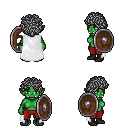
a pixel art fantasy rpg character, female body template, orc, green skin, white cape, red pants, gray curly afro hairstyle, black shoes, shield, four views (front, back, left, right), 2x2 character sprite sheet, small pixel art, hard edges, no anti-aliasing